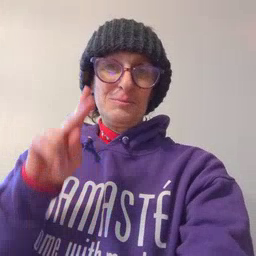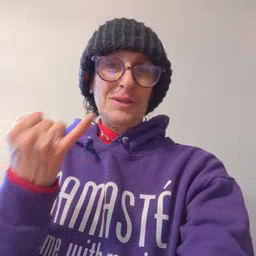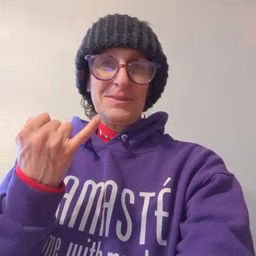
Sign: pajamas